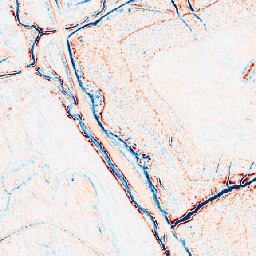
Category: edge_preserving
Decomposition family: anisotropic_diffusion
Decomposition parameters: iterations: 10
kappa: 30
gamma: 0.15
Upsampling method: area
Upsampling parameters: scale: 4
Upsampling scale: 4